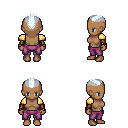
a pixel art fantasy rpg character, female body template, human, dark skin, gold arm armor, magenta pants, white cyan short mohawk hairstyle, leather bracers, four views (front, back, left, right), 2x2 character sprite sheet, small pixel art, hard edges, no anti-aliasing